Question:
below I have attached the image.
It has two images:
1) User profile image
2) The score board (below the user image)
Name and location should be placed over the scoreboard in centre , it should be responsive.
Can you guys help me with this..
some how i made it look like this
attached the image below with the code
'''
.bdgframe { position: relative; margin-top: -40px; align-items: center; } .bdgprofile { width: 50%; } -
'''
'''
<div class="col-xs-6 col-sm-6 col-md-3" align="center">
<img src="images4/pic_usr.png" class="img-responsive bdgprofile" />
<img src="images4/frame.png" class="img-responsive bdgframe" />
<div>
<p>ANKUR</p>
<p>PARIS</p>
</div>
</div>
'''
attached fiddle : <URL>
could u guys help me with tis ....
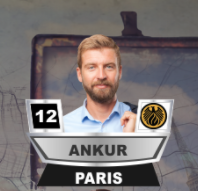
Answer: '''
<style type="text/css">
.position{
position:relative;
left: 50%;
transform: translate( -50%, 0%);
text-align: center;
}
.fixed-text {
position: absolute;
top: 83%;
left: 50%;
transform: translate( -50%, -50%);
text-align: center;
color: #000;
z-index: 999;
font-weight: 600;
font-size: 19px;
line-height: 10px;
}
.location{
color: #fff;
font-size: 15px;
}
</style>
<div class="col-xs-6 col-sm-6 col-md-3 position">
<img src="https://i.stack.imgur.com/5Sqhz.png" />
<div class="fixed-text">
<p>ANKUR</p>
<p class="location">PARIS</p>
</div>
</div>
'''